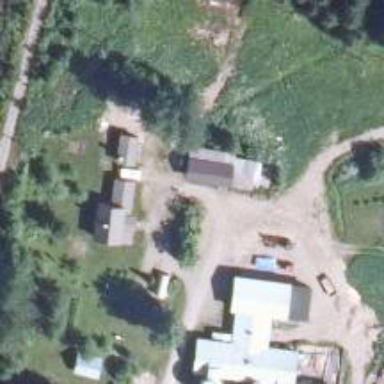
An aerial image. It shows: Farmyard area.